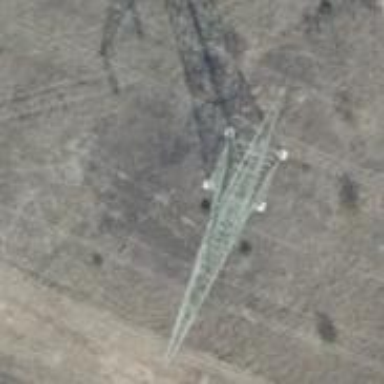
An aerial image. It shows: Power tower.